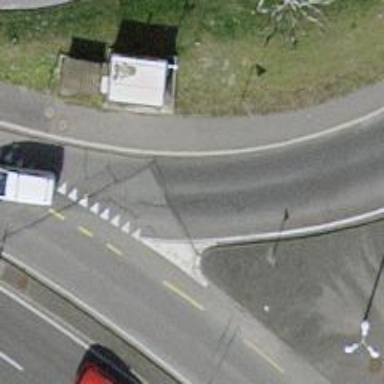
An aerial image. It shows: Tertiary link road with asphalt surface.